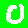
Digit: 0